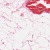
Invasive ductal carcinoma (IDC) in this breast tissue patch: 0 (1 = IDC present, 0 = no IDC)